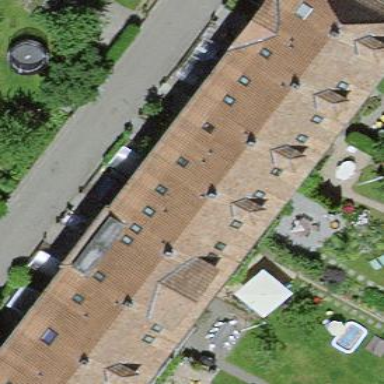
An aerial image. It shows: Residential building with gabled roof made of maroon roof tiles. The roof orientation is across.